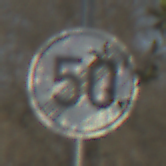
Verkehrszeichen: EndeGeschwindigkeit50
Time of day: MorningAfternoon
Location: Outdoor (Suburban)
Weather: PartlyCloudy
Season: NotSpecified
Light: Natural